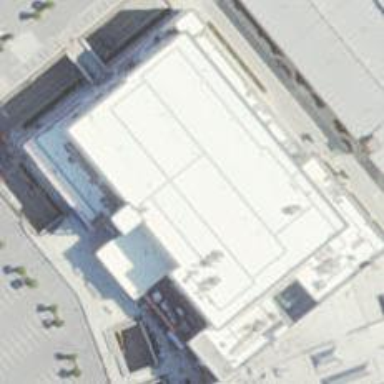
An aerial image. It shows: Retail building.